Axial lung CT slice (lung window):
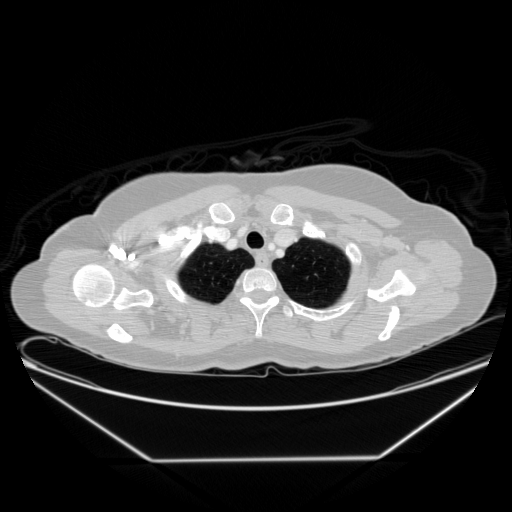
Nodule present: no